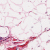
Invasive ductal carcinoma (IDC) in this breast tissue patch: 0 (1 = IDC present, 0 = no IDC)